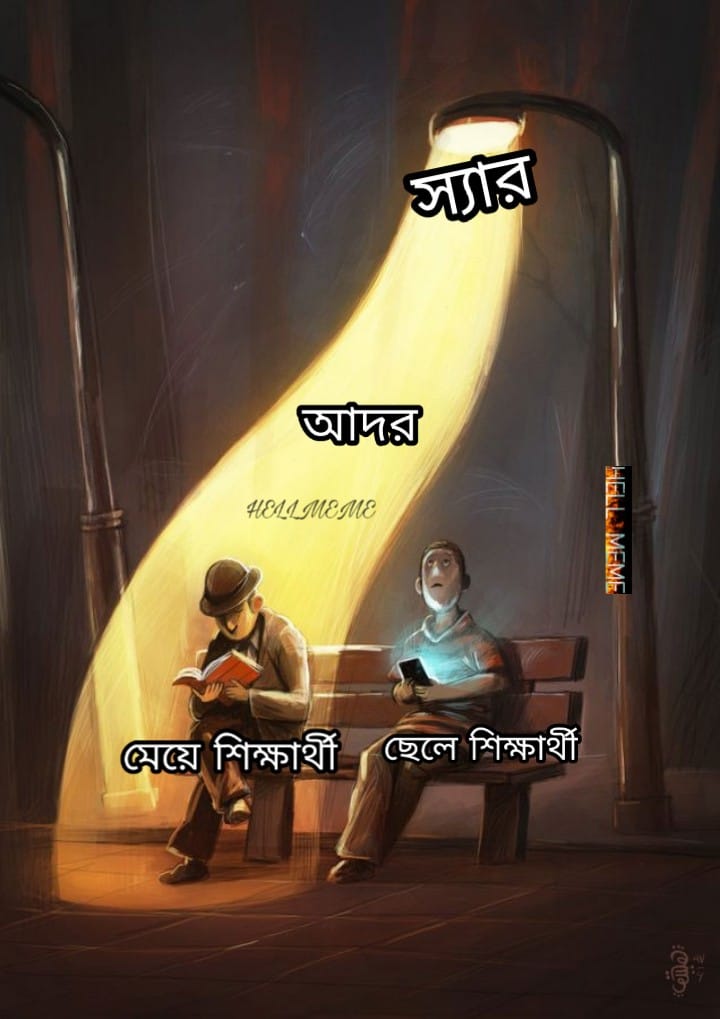
Caption: স্যার  আদর  মেয়ে শিক্ষার্থী  ছেলে  শিক্ষার্থী
Label: hate